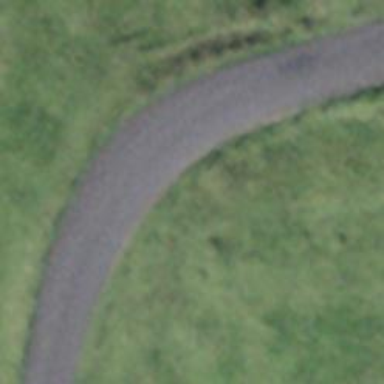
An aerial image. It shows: Unclassified road with asphalt surface.